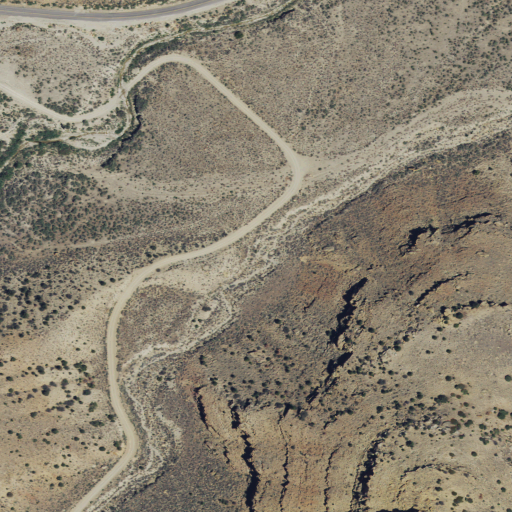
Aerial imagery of valley in Utah named Prickly Pear Canyon containing shrub, open development, evergreen forest, low intensity development, and medium intensity development